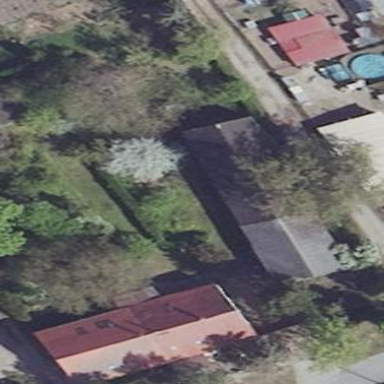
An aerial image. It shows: Shed building.